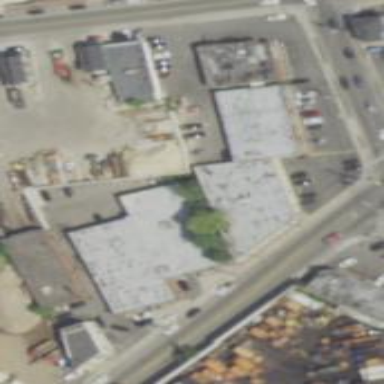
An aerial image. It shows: Retail area.